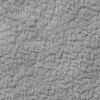
Atmospheric dust classification: not_dusty